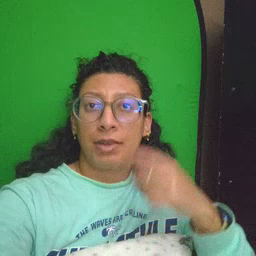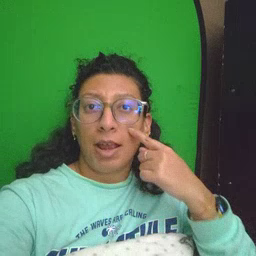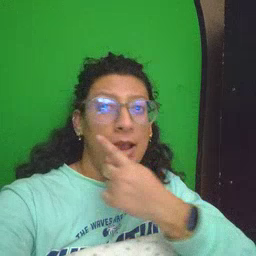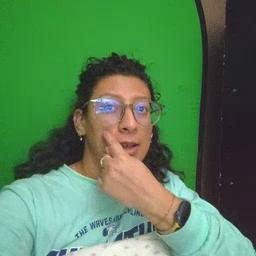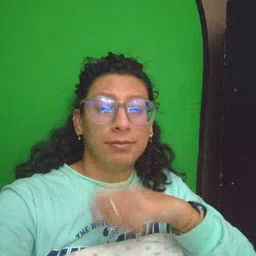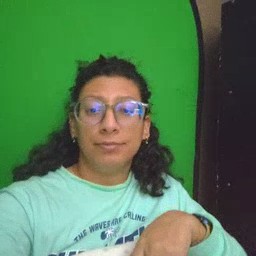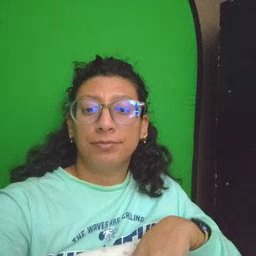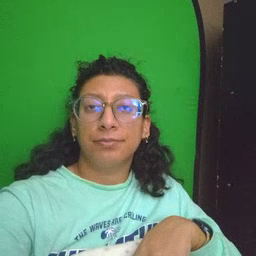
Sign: eye